Question: I have the following time series:

I would like to align the signals only after time = 800, based on having the minimum points aligned.
I have tried the following to align two of the signals in pandas:
'''
from pandas import *
import pandas as pd
s1 = Series(vec1)
s2 = Series(vec2)
s3 = s1.align(s2,join='inner')
s1 = np.array(s1)
s2 = np.array(s2)
s3 = np.array(s3)
plt.plot(t,s1)
plt.plot(t,s2)
plt.plot(t,s3)
plt.show()
'''
Which shows the aligned signals exactly as the original form. Any recommendations on how to achieve the minimum alignment?
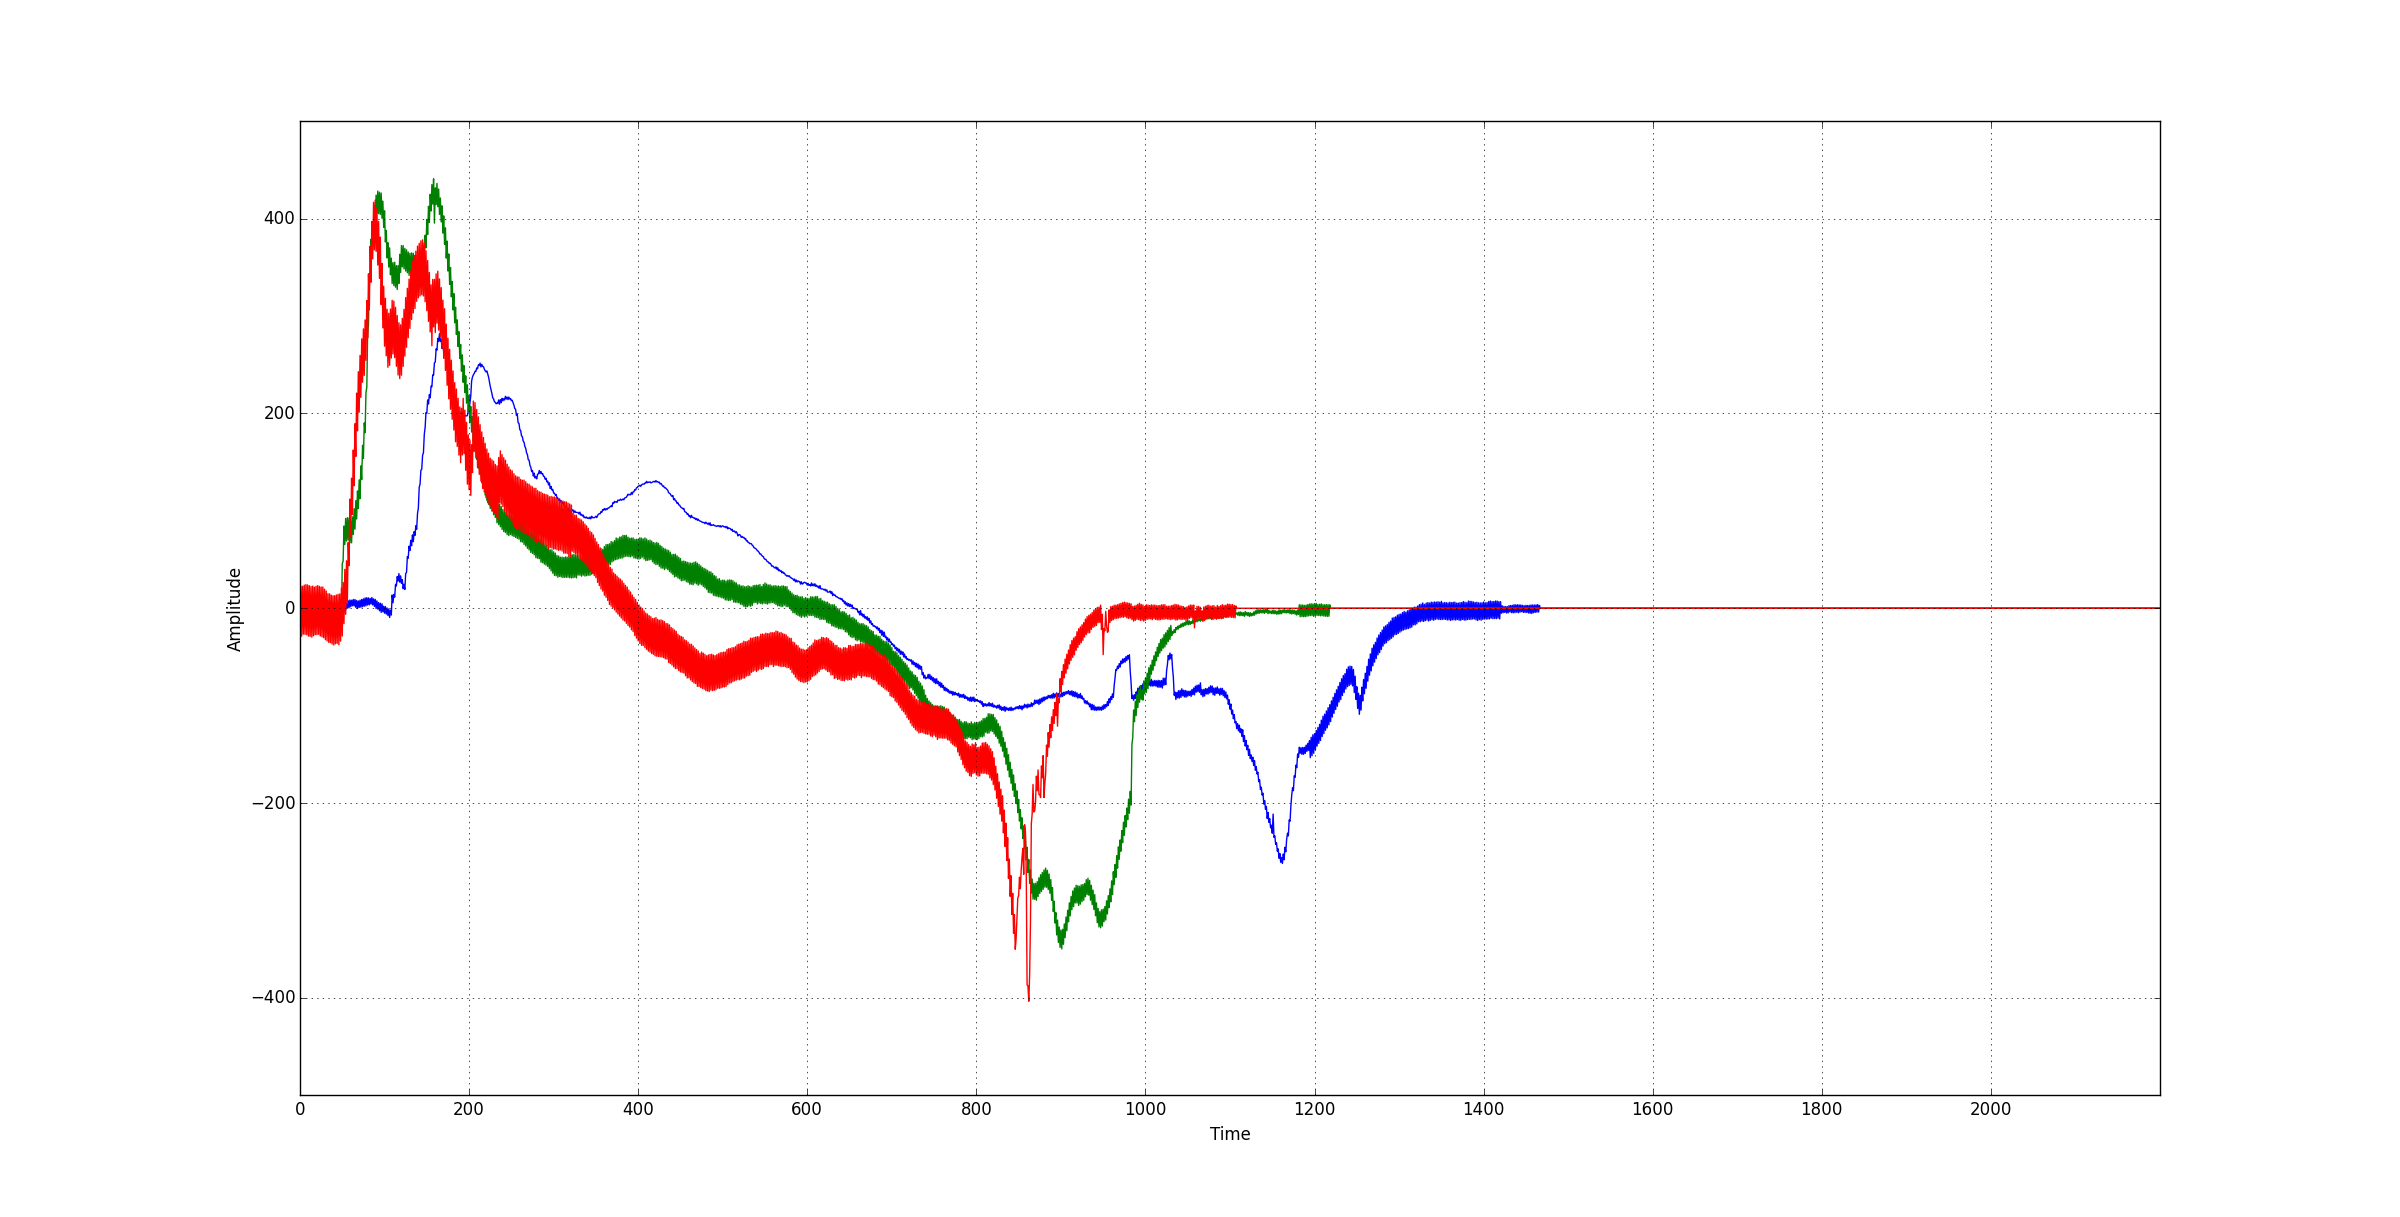
Answer: To find and align the minima:
'''
import matplotlib.pyplot as plt #making toy data
x = np.arange(0, 2, .05)
s = []
s.append(np.sin(x*3))
s.append(np.cos(x*4+0.3))
s.append(np.sin(x)*np.exp(2-x)*-1)
plt.clf()
plt.plot(x, s[0], x, s[1], x, s[2])
plt.show()
plt.clf()
'''

'''
mindexes = [i.argmin() for i in s] #finding the minima
shifts = mindexes - min(mindexes)
def shifted(shift, x, s):
if shift == 0: #x[:-0] was not what I wanted.
return x, s
else:
return x[:-1*shift], s[shift:]
for i in (0,1,2):
px, py = shifted(shifts[i], x, s[i])
plt.plot(px, py)
plt.show()
'''